Question: I have the following hierarchy:
I have the following hierarchy:
'''
GameStateBaseClass -> IGameStateInterface -> IntroState
'''

The issue I am having is when I instantiate a IntroState using a GameEngine reference (as I define in GameStateBaseClass) I get the following error:
> Error 1 error C2664: 'IntroState::IntroState(const IntroState &)' :
cannot convert parameter 1 from 'GameEngine' to 'const
Short::IntroState &'
Within GameStateBaseClass I define a constructor that takes a const GameState reference, and in main.cpp I pass in an instance of a game engine. Why on earth is it trying to convert my GameEngine parameter to a IntroState reference?
Here's the corresponding code:
GameStateBaseClass.hpp
'''
class GameStateBaseClass
{
public:
GameStateBaseClass(const GameEngine &instance);
private:
GameStateBaseClass(void); // = delete; // c++1x
GameStateBaseClass(const GameStateBaseClass &instance); // = delete; // c++1x
GameStateBaseClass operator=(const GameStateBaseClass &instance); // = delete; // c++1x
// private members
const GameEngine &game_engine_instance;
}
'''
GameStateBaseClass.cpp
'''
GameStateBaseClass::GameStateBaseClass(const GameEngine &instance)
: game_engine_instance(instance) {
}
// IGameStateInterface.hpp
class IGameStateInterface : GameStateBaseClass
{
public:
virtual void Init() = 0;
virtual void Cleanup() = 0;
... // other virtual void methods...
}
'''
IntroState.hpp
'''
class IntroState : public IGameStateInterface
{
virtual void Init() {}
virtual void Cleanup() { }
// other empty bodies
}
'''
Here's the game engine .hpp file,
GameEngine.hpp
'''
// forward declaration
class IGameStateInterface;
class GameEngine
{
public:
void Init();
void CLeanup();
void SetState(IGameStateInterface *state);
void AddState(IGameStateInterface *state);
// ... other methods for the engine
};
'''
In my main.cpp, I have the following:
'''
int main(...) {
GameEngine engine_intance;
// instantiate the engine
engine_instance.Init();
// load the intro state
engine_instance.AddState(new IntroState(engine_instance));
// main loop
....
return 0;
}
'''
I would like it to just use the constructor I defined in GameStateBaseClass, the one that takes a const GameEngine reference to construct the IntroState, not the one it's trying to convert too in the error message.
Any ideas?
The issue I am having is when I instantiate a IntroState using a GameEngine reference (as I define in GameStateBaseClass) I get the following error:
> Error 1 error C2664: 'IntroState::IntroState(const IntroState &)' :
cannot convert parameter 1 from 'GameEngine' to 'const
Short::IntroState &'
Within GameStateBaseClass I define a constructor that takes a const GameState reference, and in main.cpp I pass in an instance of a game engine. Why on earth is it trying to convert my GameEngine parameter to a IntroState reference?
Here's the corresponding code:
GameStateBaseClass.hpp
'''
class GameStateBaseClass
{
public:
GameStateBaseClass(const GameEngine &instance);
private:
GameStateBaseClass(void); // = delete; // c++1x
GameStateBaseClass(const GameStateBaseClass &instance); // = delete; // c++1x
GameStateBaseClass operator=(const GameStateBaseClass &instance); // = delete; // c++1x
// private members
const GameEngine &game_engine_instance;
}
'''
GameStateBaseClass.cpp
'''
GameStateBaseClass::GameStateBaseClass(const GameEngine &instance)
: game_engine_instance(instance) {
}
// IGameStateInterface.hpp
class IGameStateInterface : GameStateBaseClass
{
public:
virtual void Init() = 0;
virtual void Cleanup() = 0;
... // other virtual void methods...
}
'''
IntroState.hpp
'''
class IntroState : public IGameStateInterface
{
virtual void Init() {}
virtual void Cleanup() { }
// other empty bodies
}
'''
Here's the game engine .hpp file,
GameEngine.hpp
'''
// forward declaration
class IGameStateInterface;
class GameEngine
{
public:
void Init();
void CLeanup();
void SetState(IGameStateInterface *state);
void AddState(IGameStateInterface *state);
// ... other methods for the engine
};
'''
In my main.cpp, I have the following:
'''
int main(...) {
GameEngine engine_intance;
// instantiate the engine
engine_instance.Init();
// load the intro state
engine_instance.AddState(new IntroState(engine_instance));
// main loop
....
return 0;
}
'''
I would like it to just use the constructor I defined in GameStateBaseClass, the one that takes a const GameEngine reference to construct the IntroState, not the one it's trying to convert too in the error message.
Any ideas?
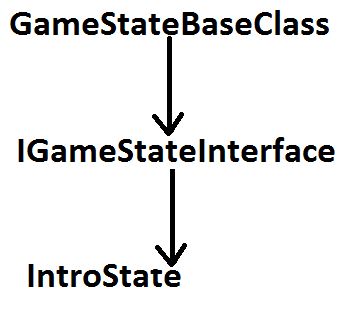
Answer: Your class 'IntroState' does not have a constructor that can take an argument of the type 'GameEngine', therefore, this fails:
'''
new IntroState(engine_instance)
'''
<URL>, so the fact that the base-class 'GameStateBaseClass' has such a constructor does not imply the same for 'IntroState'. You have to explicitly write such a constructor:
'''
class IntroState : public IGameStateInterface
{
public:
IntroState(GameEngine & engine) : IGameStateInterface(engine) {}
};
'''
Then, 'IGameStateInterface' needs such a delegating constructor as well.
The compiler tries find a constructor that takes one argument, and the only one it finds is the compiler-generated copy-constructor of 'IntroState', which has this signature:
'''
IntroState(const IntroState&)
'''
Hence the error message.